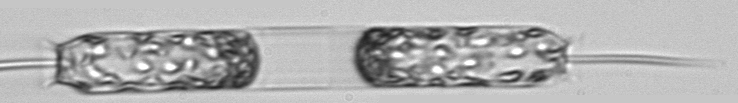
Label: Ditylum_brightwellii